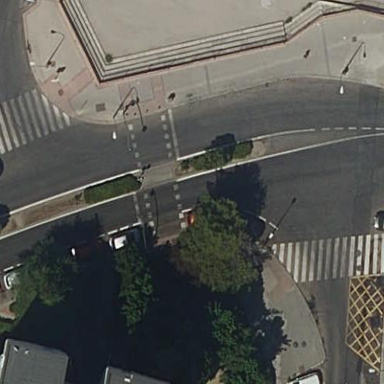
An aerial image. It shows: Traffic calming island.